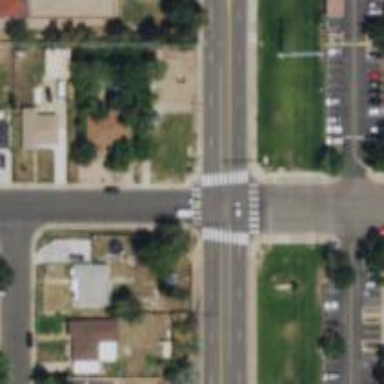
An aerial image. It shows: Road with stop sign.